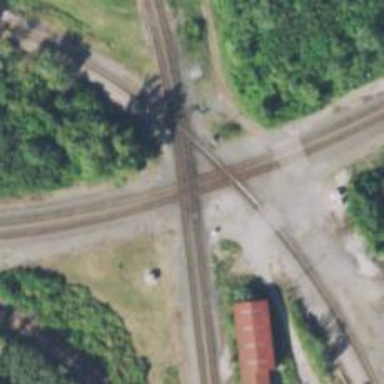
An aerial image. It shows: Railway crossing.